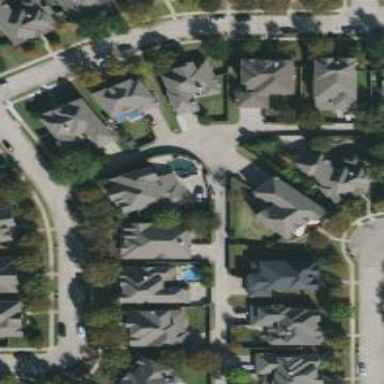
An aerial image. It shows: Alley classified as service road.